Question: I need to display the Picker values from Database. So How can I display the dynamic values in picker.
'''
<Alloy>
<Collection src="UserLanguage"/>
<Window class="container" onClose="cleanup">
<Picker class="picker">
<PickerColumn dataCollection="UserLanguage" dataTransform="transformFunction">
<PickerRow title="{LanguageName}"/>
</PickerColumn>
</Picker>
<!--<Label id="label"></Label>-->
</Window>
</Alloy>
'''
'''
var moment = require('alloy/moment');
exports.definition = {
config : {
"columns": {
"id":"text",
"LanguageName":"text"
},
"adapter": {
"type": "sql",
"collection_name": "UserLanguage"
}
},
extendModel: function(Model) {
_.extend(Model.prototype, {
});
return Model;
},
extendCollection: function(Collection) {
_.extend(Collection.prototype, {
});
return Collection;
}
};
'''
'''
var moment = require('alloy/moment');
var userlang = Alloy.Collections.UserLanguage;
var task = Alloy.createModel('UserLanguage', {
id : '1',
LanguageName : 'English'
});
task.save();
userlang && userlang.fetch();
function transformFunction(model) {
var transform = model.toJSON();
transform.LanguageName = transform.LanguageName ;
return transform;
}
$.index.open();
function cleanup() {
$.destroy();
}
'''
'''
".container": {
backgroundColor:"black"
},
".picker": {
width: '90%',
top: '25dp'
}
'''
'''
Alloy.Collections.UserLanguage = Alloy.createCollection('UserLanguage');
'''
How can I pass the selected values in to Picker. The data is not binding in to the XML file, I'm getting the following error,
Uncaught TypeError: cannot read property '_transform' of undefined

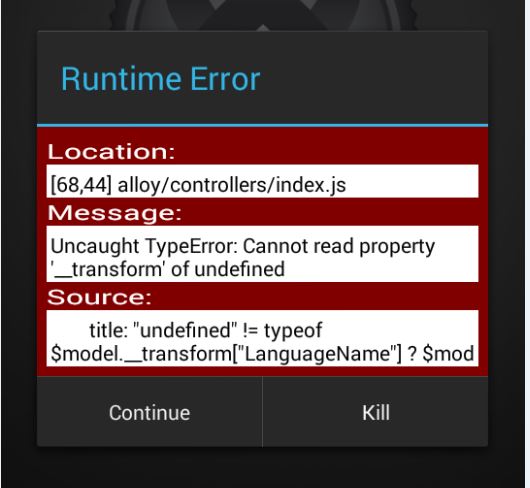
Answer: '''
<Alloy>
<Collection src="UserLanguage"/>
<Window>
<Picker id="countryPicker" class="picker">
<PickerColumn id="column1" dataCollection="UserLanguage">
<PickerRow title="{LanguageName}"/>
</PickerColumn>
</Picker>
</Window>
</Alloy>
'''
'''
Alloy.Collections.UserLanguage.fetch();
$.index.open();
'''
Don't forget to call '$.destroy' after window is closed. See <URL>
'''
<Alloy>
<Collection src="UserLanguage"/>
<Window>
<Picker id="picker"/>
</Window>
</Alloy>
'''
'''
var userLanguage = Alloy.Collections.UserLanguage;
userLanguage.on("reset", function() {
var column = Ti.UI.createPickerColumn();
this.each(function(model) {
var row = Ti.UI.createPickerRow({
title: model.get("LanguageName");
});
column.addRow(row);
});
$.picker.columns = [column];
});
userLanguage.fetch();
$.index.open();
'''